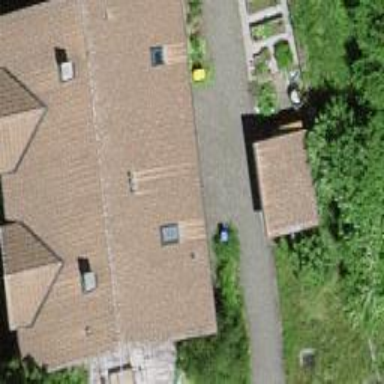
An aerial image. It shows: Residential building.